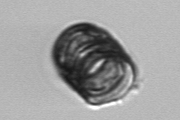
Label: Paralia_sulcata